Question: I have a datagrid with two column. first one is the button ID, the second one is button label.
For the buttonLabel column i want them to have the appearance of a "button", when the user click on it, it will enable an edit mode.
This is what i have right now:
'''
<ScrollViewer Grid.Row="2" Grid.ColumnSpan="2" Margin="0,3,0,0" VerticalScrollBarVisibility="Auto" HorizontalAlignment="Center" Height="Auto">
<DataGrid x:Name="dataGrid"
Grid.Row="0"
Height="Auto"
ItemsSource="{Binding Path=States}"
AutoGenerateColumns="False"
CanUserAddRows="False"
Focusable="False"
CanUserSortColumns="True"
KeyboardNavigation.TabNavigation="Continue"
EnableColumnVirtualization="True"
EnableRowVirtualization="True"
IsSynchronizedWithCurrentItem="True"
SelectionMode="Extended"
>
<DataGrid.Columns>
<DataGridTemplateColumn Header="Id" Width="*" MinWidth="100"
ClipboardContentBinding="{Binding Path=Id}">
<DataGridTemplateColumn.CellTemplate>
<DataTemplate>
<DockPanel LastChildFill="True">
<TextBlock x:Name="textBlock" Margin="1" Text="{Binding Path=Id}"/>
</DockPanel>
</DataTemplate>
</DataGridTemplateColumn.CellTemplate>
</DataGridTemplateColumn>
<DataGridTemplateColumn Header="Label" Width="*" MinWidth="100"
ClipboardContentBinding="{Binding Path=Label}">
<DataGridTemplateColumn.CellTemplate>
<DataTemplate>
<DockPanel LastChildFill="True">
<Button x:Name="textBlock" Margin="1"
Content="{Binding Path=Label}"
Foreground="{Binding Path=ForegroundColor, Converter={StaticResource ColorToSolidColorBrushValueConverter}}"
Background="{Binding Path=BackgroundColor, Converter={StaticResource ColorToSolidColorBrushValueConverter}}"/>
</DockPanel>
</DataTemplate>
</DataGridTemplateColumn.CellTemplate>
<DataGridTemplateColumn.CellEditingTemplate>
<DataTemplate>
<TextBox Text="{Binding Path=Label, UpdateSourceTrigger=PropertyChanged}">
</TextBox>
</DataTemplate>
</DataGridTemplateColumn.CellEditingTemplate>
</DataGridTemplateColumn>
</DataGrid.Columns>
'''
The issue i have with this code is when user want to edit the content of button, he will need to click on the "edge" of the cell to enable the edit mode.

How should i modify it so when the button is clicked the edit mode will be enable right away?
(FYI i have a same implementation in the application where i used textblock instead of button, and it works perfectly)
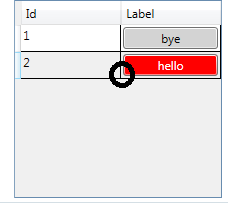
Answer: Option one: Set the IsHitTestVisible property to false on the button.
Option two: Make the TextBlock look like a button by copying the XAML from the Button template.